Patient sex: M
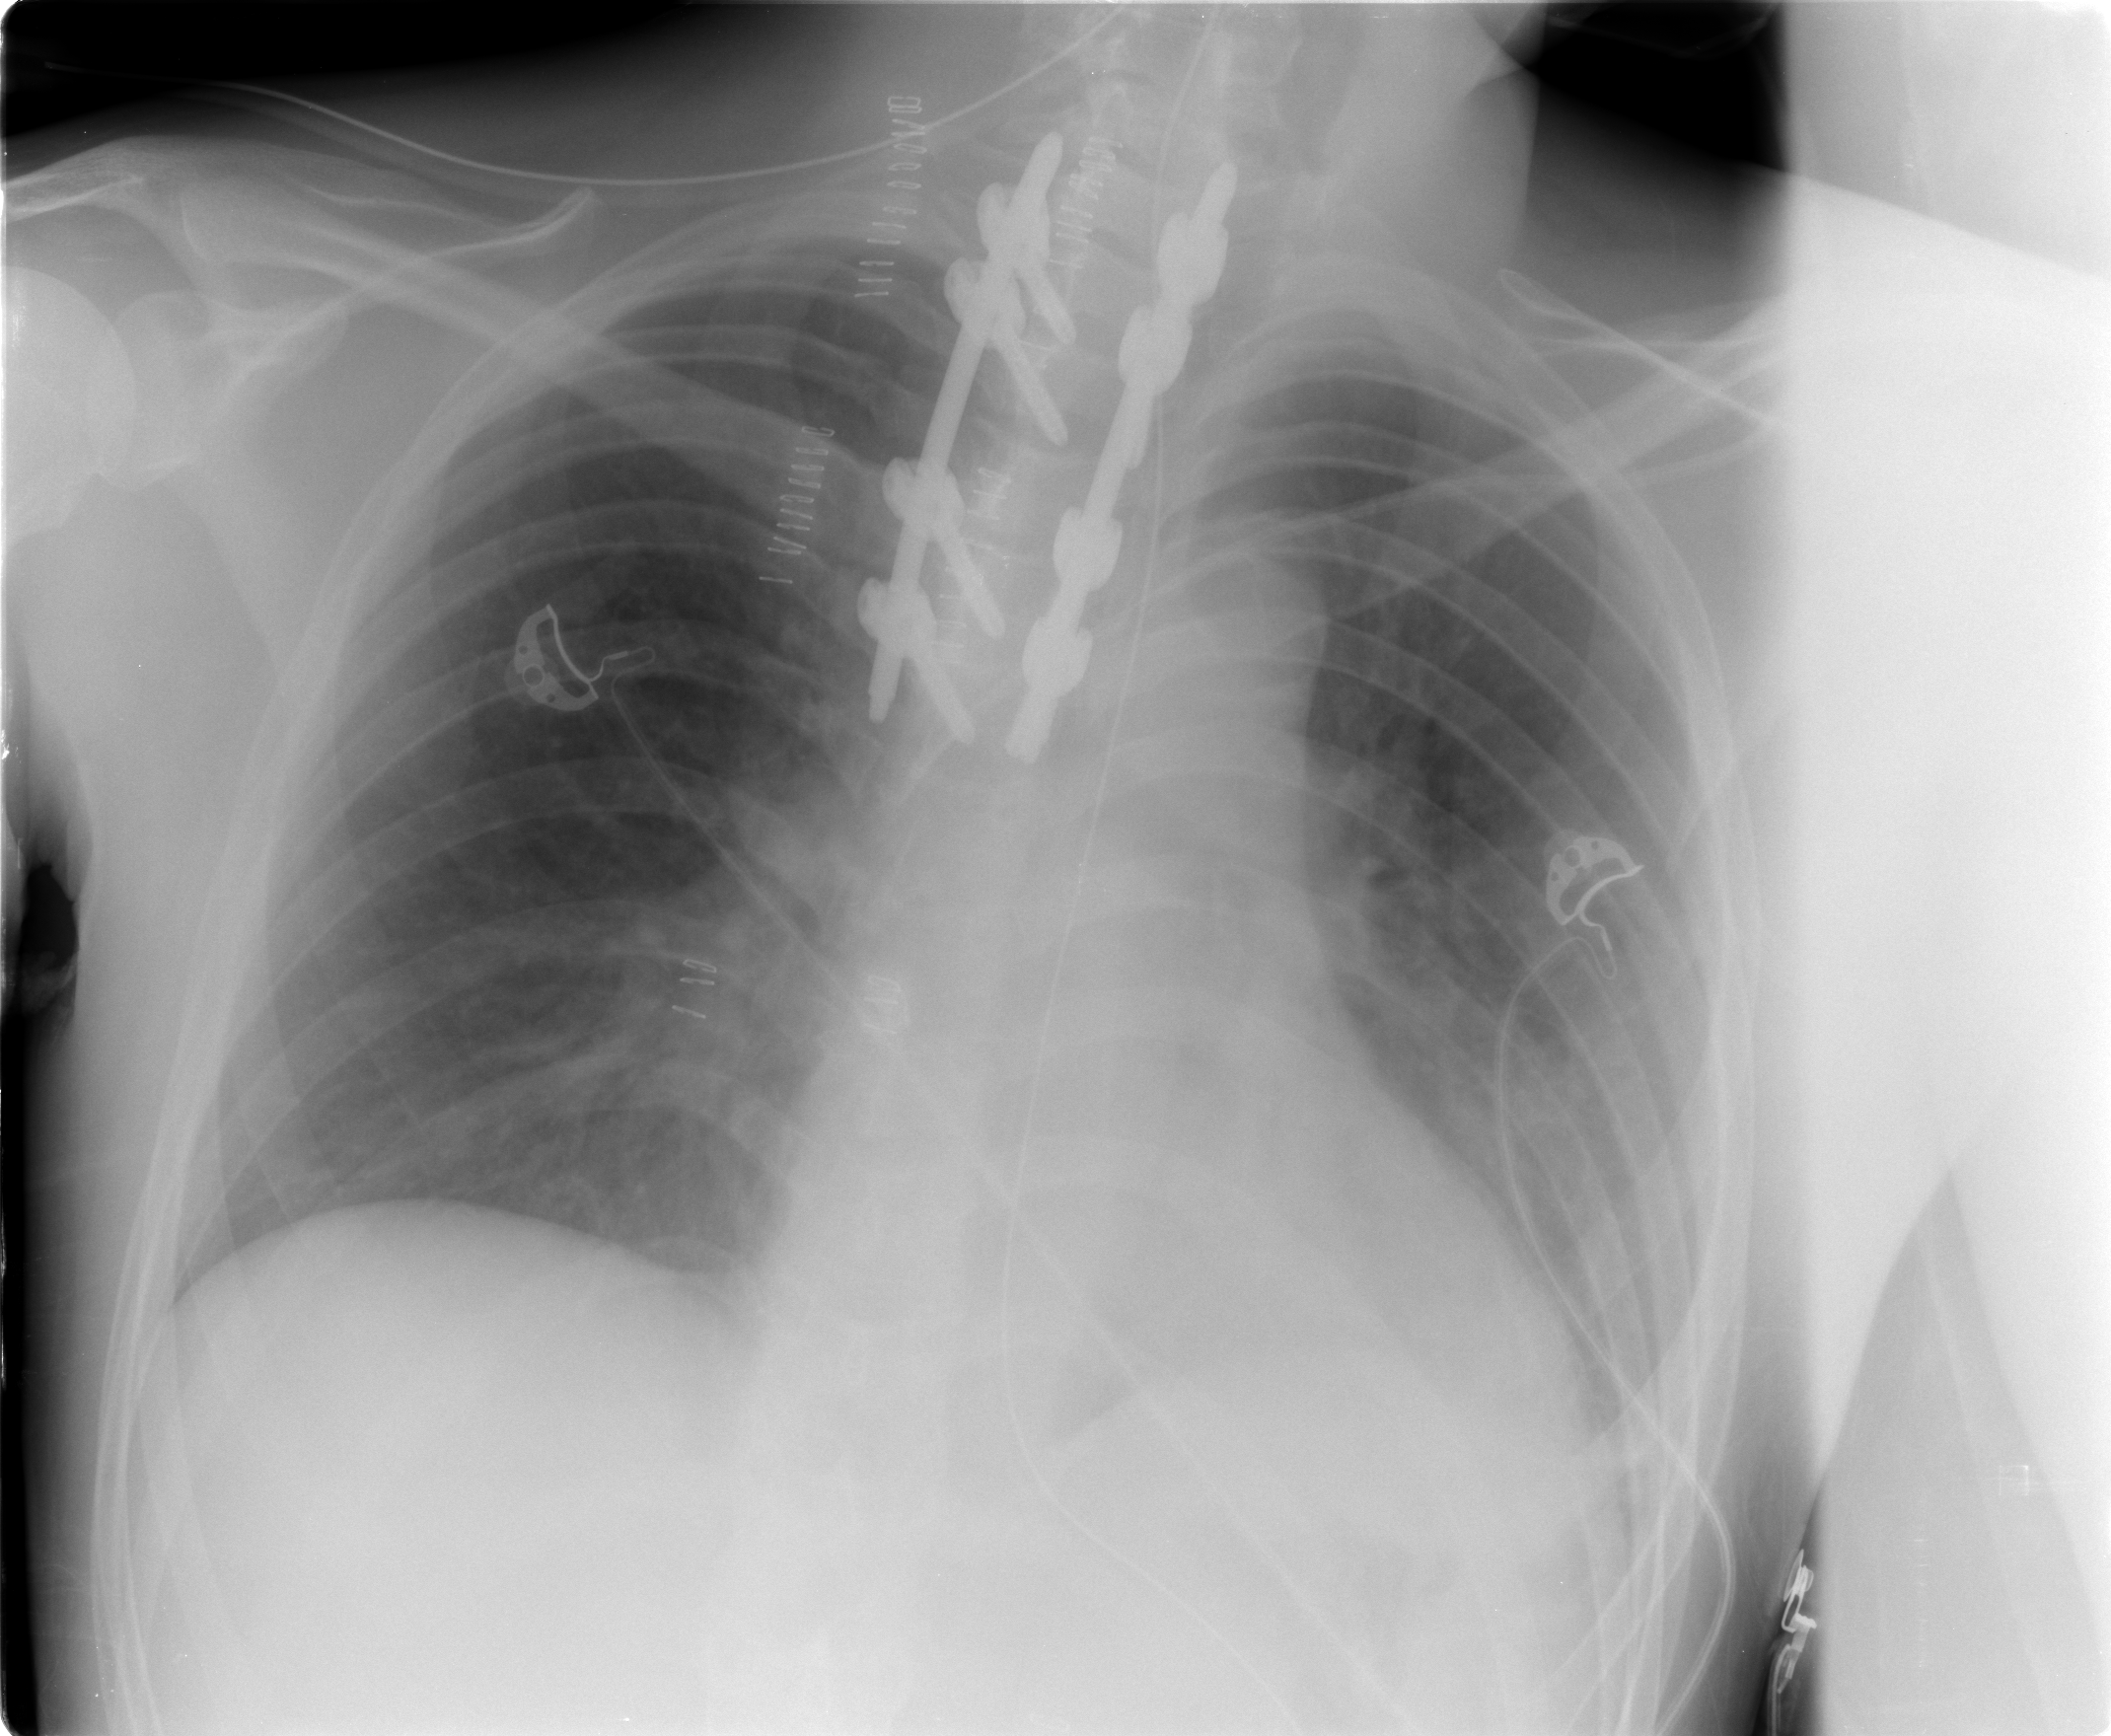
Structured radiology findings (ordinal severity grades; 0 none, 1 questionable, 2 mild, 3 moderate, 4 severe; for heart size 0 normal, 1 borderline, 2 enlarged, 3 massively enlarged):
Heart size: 2
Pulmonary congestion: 2
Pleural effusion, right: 0
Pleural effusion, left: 1
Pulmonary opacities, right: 0
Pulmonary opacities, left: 0
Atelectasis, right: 0
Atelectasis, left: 1